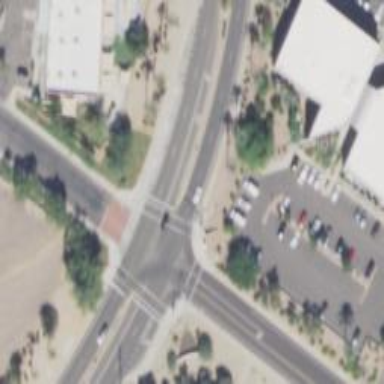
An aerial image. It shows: Solid stop line on the road marking.